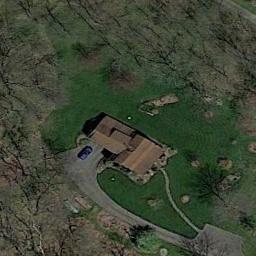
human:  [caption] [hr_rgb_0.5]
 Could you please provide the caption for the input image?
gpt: There are several houses on the grass, And behind them are lush woods .

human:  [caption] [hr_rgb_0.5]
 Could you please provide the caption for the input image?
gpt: The sparse residential is on the grass next to some trees and bare land .

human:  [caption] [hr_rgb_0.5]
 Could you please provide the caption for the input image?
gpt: There are many trees beside the sparse residential .

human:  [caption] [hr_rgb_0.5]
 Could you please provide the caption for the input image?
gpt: In a sparse residential area there are two gray houses and many withered trees surrounded by grass .

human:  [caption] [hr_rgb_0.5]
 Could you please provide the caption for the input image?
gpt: A sparse residential area with many withered trees and a brown building .